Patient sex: M
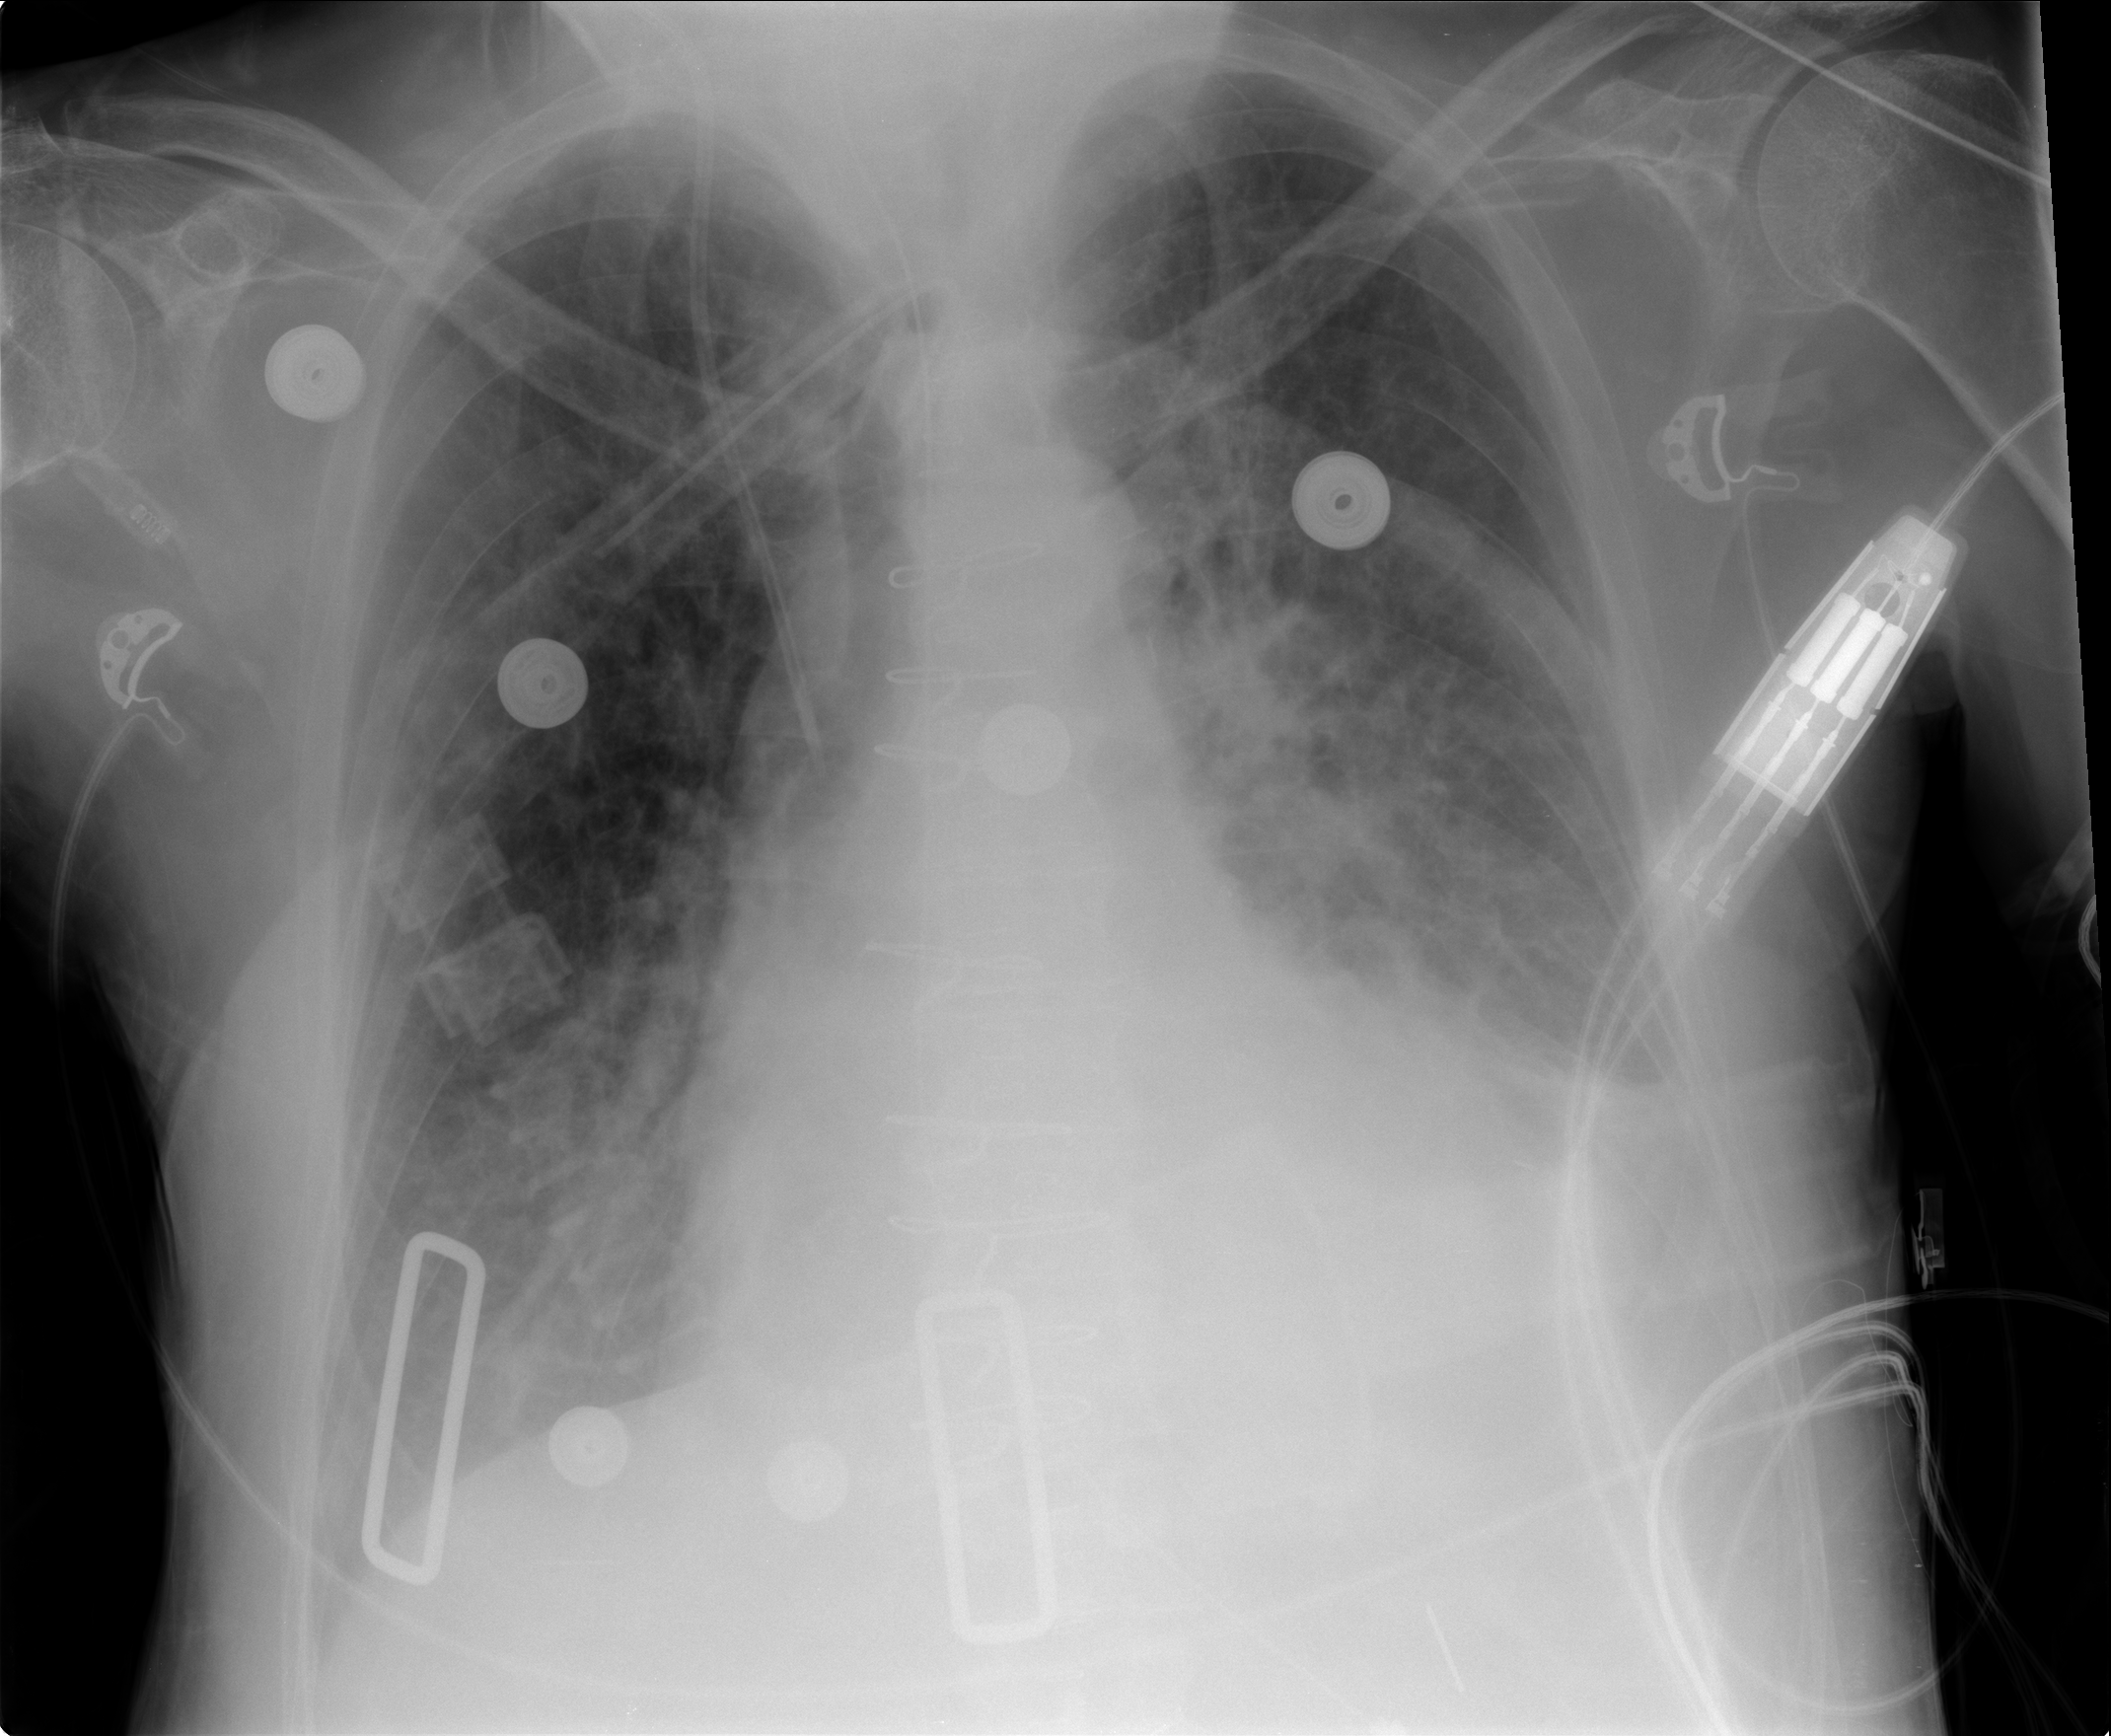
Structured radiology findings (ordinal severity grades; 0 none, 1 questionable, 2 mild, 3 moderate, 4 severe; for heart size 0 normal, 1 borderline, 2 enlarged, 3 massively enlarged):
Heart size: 2
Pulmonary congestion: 3
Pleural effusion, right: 0
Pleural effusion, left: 3
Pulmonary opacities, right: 2
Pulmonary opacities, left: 3
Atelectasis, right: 2
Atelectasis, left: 2